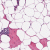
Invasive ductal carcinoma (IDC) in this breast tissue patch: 0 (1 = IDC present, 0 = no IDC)